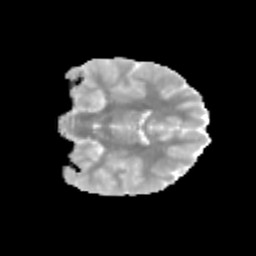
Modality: MD
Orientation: coronal
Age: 12
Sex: female
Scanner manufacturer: siemens
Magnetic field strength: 3 T
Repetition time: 3.8 s
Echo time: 0.07 s